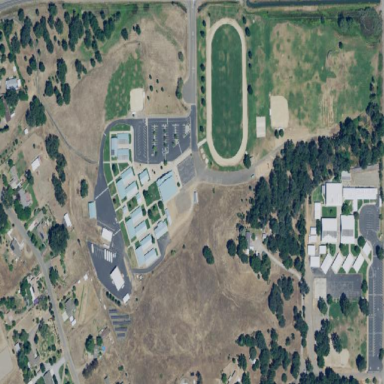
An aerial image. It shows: School.